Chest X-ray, PA view. Patient: 66 years old, sex F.
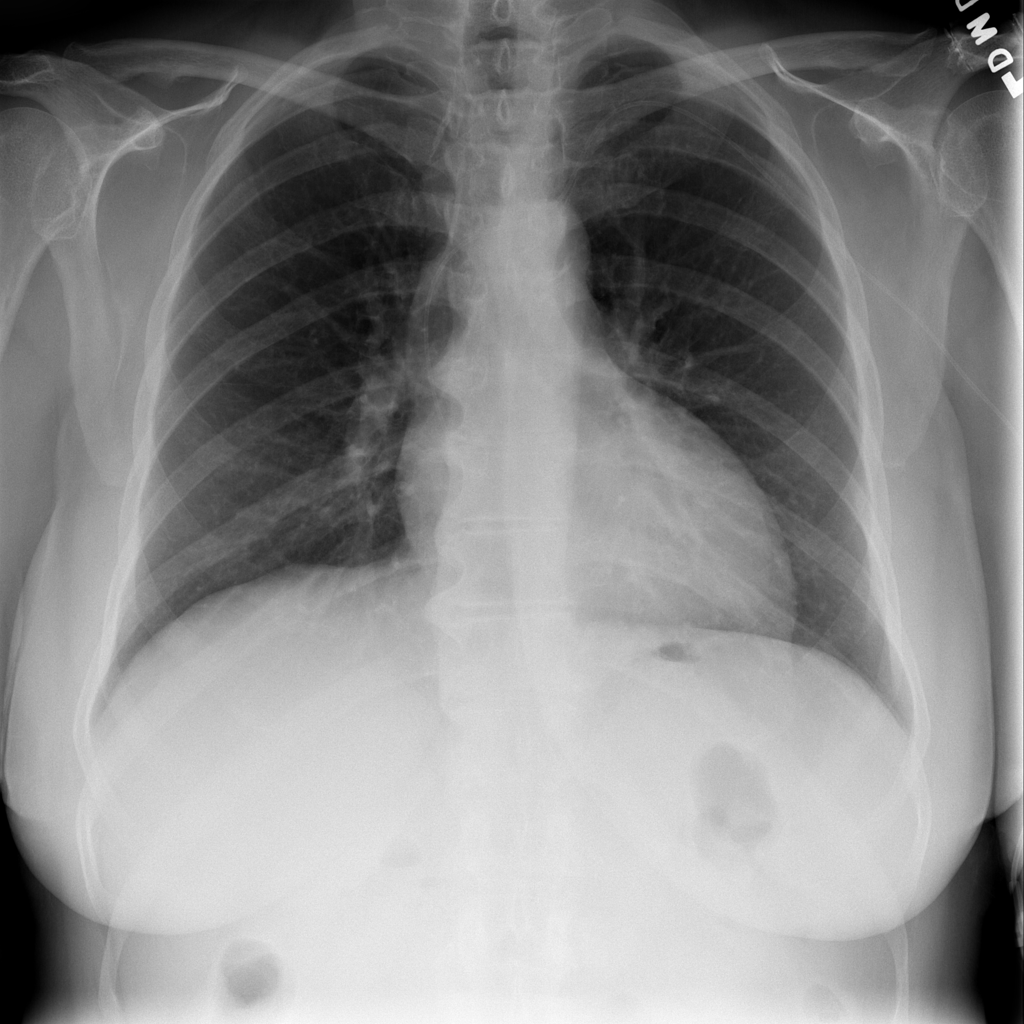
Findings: No Finding